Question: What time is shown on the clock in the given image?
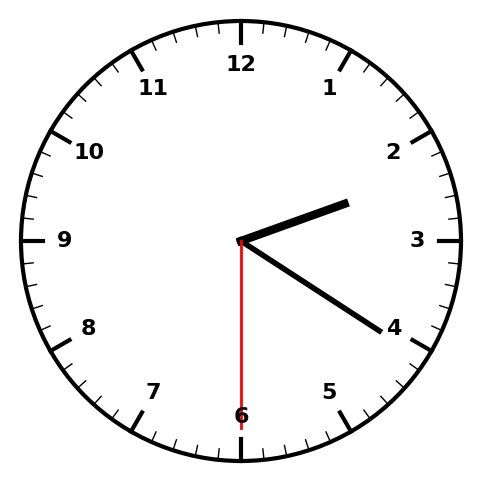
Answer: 02:20:30